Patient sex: M
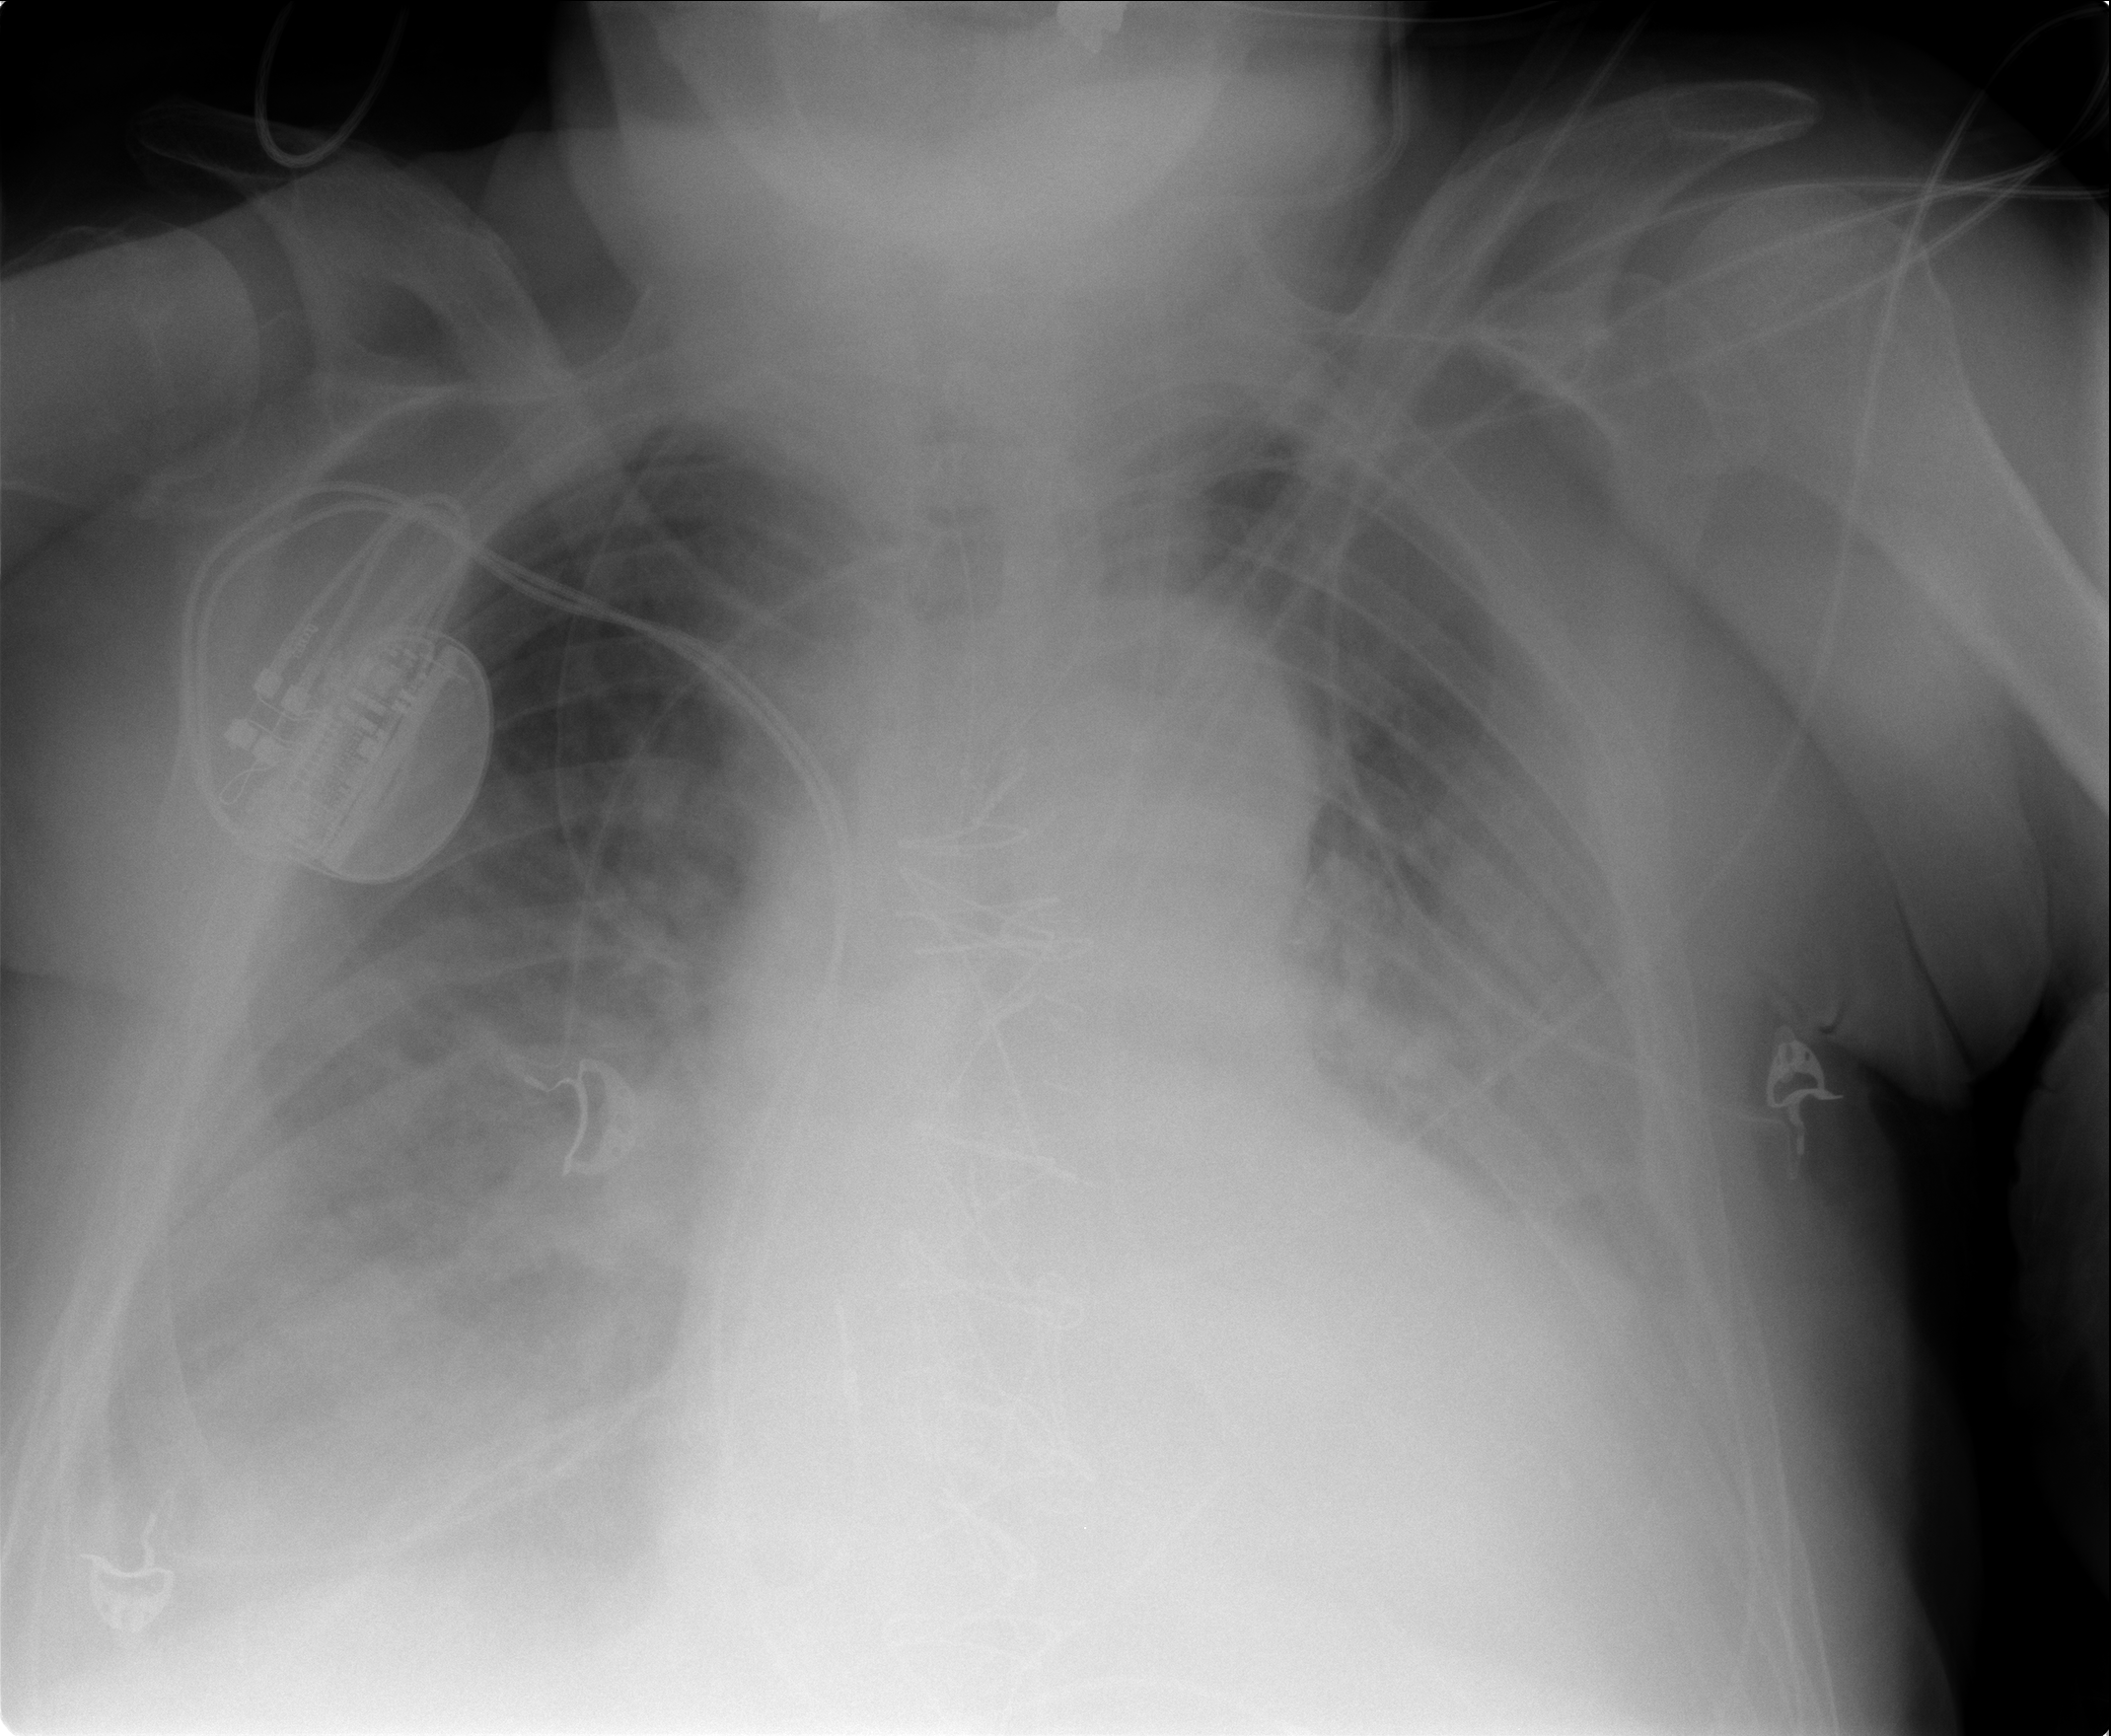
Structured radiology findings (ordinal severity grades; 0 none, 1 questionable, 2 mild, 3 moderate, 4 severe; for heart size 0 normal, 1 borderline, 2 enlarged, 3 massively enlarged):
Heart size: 2
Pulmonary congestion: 3
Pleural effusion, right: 3
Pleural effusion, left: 3
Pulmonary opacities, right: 2
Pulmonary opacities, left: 2
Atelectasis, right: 2
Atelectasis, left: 2